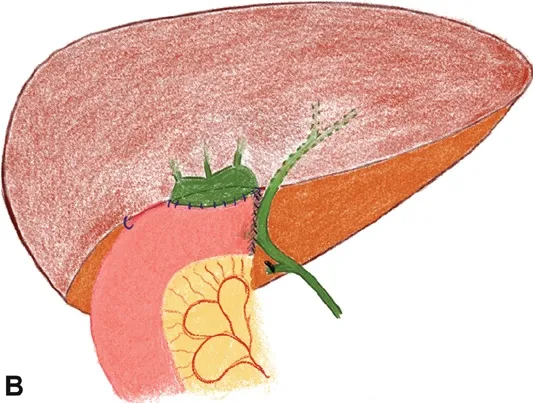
Postoperative right-hepatic duct jejunostomy.
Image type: pathology (h&e)